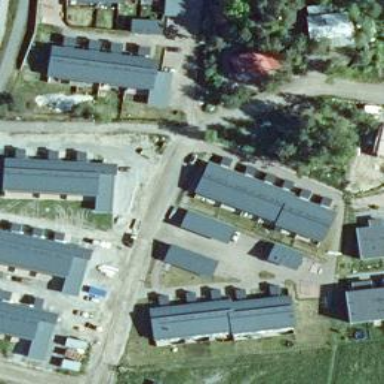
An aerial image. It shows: Living street.